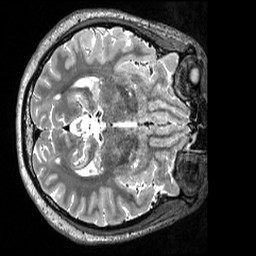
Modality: T2w
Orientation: axial
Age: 27
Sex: female
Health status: healthy
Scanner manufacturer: siemens
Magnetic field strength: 3 T
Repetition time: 3.2 s
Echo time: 0.563 s